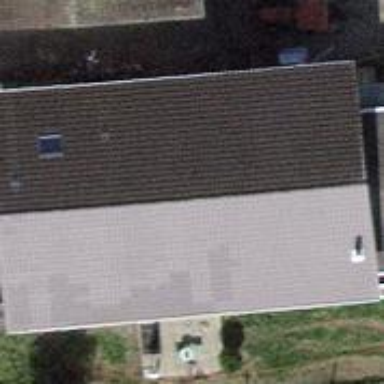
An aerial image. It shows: Detached building.